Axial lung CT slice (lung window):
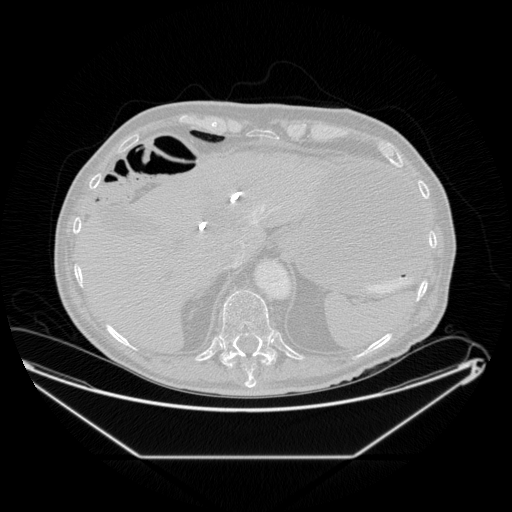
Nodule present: no